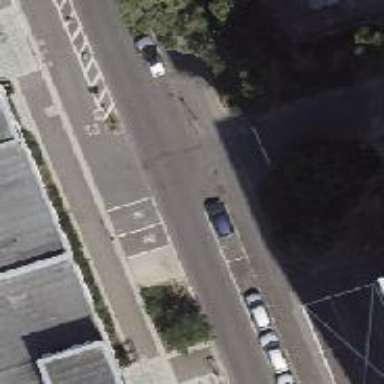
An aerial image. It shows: Residential road with asphalt surface. There is asphalt sidewalk on the left side of the road.